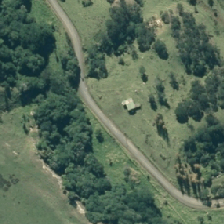
Land cover: high_producing_grassland